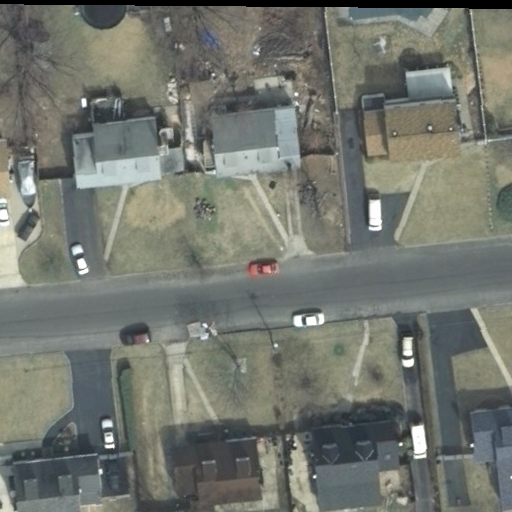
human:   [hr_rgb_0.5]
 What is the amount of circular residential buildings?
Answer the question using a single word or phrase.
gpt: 0

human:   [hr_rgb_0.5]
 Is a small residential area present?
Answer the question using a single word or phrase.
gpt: no

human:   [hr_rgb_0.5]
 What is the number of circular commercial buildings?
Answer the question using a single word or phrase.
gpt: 0

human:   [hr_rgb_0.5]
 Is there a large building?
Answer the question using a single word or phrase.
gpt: no

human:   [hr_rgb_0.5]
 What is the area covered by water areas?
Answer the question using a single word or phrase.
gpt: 0m2

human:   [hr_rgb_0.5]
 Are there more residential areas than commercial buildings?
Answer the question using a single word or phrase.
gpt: yes

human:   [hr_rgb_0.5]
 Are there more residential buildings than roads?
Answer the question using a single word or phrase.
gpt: yes

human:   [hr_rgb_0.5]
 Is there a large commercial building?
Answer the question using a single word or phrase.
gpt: no

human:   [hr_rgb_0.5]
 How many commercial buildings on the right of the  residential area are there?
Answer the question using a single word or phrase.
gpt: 0

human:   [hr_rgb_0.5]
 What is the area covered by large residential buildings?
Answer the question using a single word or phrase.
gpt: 0m2

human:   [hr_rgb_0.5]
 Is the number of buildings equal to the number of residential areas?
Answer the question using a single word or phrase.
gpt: no

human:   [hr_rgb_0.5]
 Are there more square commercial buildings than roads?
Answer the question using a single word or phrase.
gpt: no

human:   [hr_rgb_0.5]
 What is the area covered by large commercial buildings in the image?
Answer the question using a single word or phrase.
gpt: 0m2

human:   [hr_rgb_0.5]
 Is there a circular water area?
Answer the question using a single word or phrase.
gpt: no

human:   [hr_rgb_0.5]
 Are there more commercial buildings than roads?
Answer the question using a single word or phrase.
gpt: no

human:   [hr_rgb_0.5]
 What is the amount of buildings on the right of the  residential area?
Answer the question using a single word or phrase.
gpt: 0

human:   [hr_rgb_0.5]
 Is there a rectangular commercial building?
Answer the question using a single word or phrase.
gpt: no

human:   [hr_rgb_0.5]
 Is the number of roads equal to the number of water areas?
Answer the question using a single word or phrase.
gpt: no

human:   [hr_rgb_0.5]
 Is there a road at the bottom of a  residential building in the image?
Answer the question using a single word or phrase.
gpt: yes

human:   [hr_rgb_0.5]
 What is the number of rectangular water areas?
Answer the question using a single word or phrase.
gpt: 0

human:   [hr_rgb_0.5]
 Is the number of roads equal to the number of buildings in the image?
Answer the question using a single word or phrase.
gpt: no

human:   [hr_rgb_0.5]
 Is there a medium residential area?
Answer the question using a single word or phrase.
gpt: no

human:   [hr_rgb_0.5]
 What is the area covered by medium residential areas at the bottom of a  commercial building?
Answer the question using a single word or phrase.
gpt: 0m2

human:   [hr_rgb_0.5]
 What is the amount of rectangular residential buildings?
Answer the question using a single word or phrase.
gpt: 3

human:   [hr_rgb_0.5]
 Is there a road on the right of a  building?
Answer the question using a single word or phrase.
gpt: yes

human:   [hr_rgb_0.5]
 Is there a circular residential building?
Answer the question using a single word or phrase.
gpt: no

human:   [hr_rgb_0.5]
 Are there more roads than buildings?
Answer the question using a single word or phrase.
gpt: no

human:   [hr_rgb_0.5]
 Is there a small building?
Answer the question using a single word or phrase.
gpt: yes

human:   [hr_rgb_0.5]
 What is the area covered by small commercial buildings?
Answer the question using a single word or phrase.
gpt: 0m2

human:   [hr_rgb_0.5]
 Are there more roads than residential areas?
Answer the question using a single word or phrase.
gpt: no

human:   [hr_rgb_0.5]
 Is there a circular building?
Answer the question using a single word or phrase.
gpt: no

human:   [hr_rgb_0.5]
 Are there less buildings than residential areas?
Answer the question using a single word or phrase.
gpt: no

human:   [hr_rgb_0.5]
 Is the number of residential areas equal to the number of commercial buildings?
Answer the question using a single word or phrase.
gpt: no

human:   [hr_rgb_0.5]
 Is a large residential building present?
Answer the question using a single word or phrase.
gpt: no

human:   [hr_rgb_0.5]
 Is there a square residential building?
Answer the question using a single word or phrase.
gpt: no

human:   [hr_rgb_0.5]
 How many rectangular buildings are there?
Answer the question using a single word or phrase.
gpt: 4